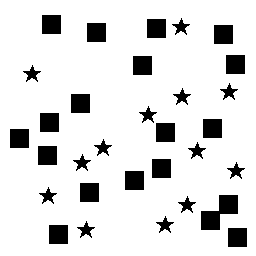
Squares: 19
Triangles: 0
Stars: 13
Total shapes: 32